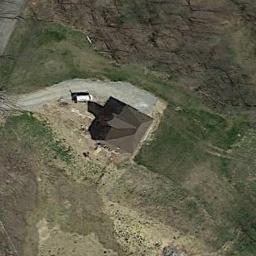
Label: sparse_residential